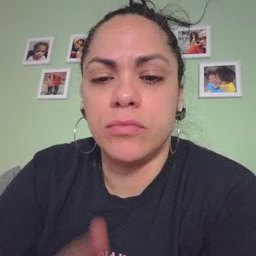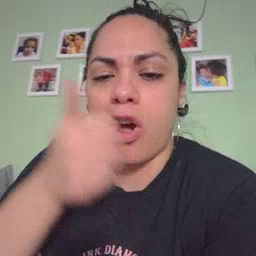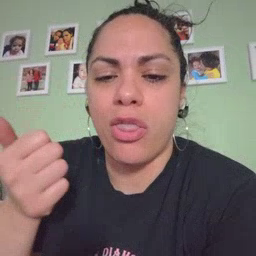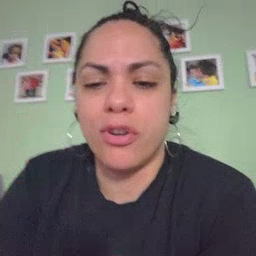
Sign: another